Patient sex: M
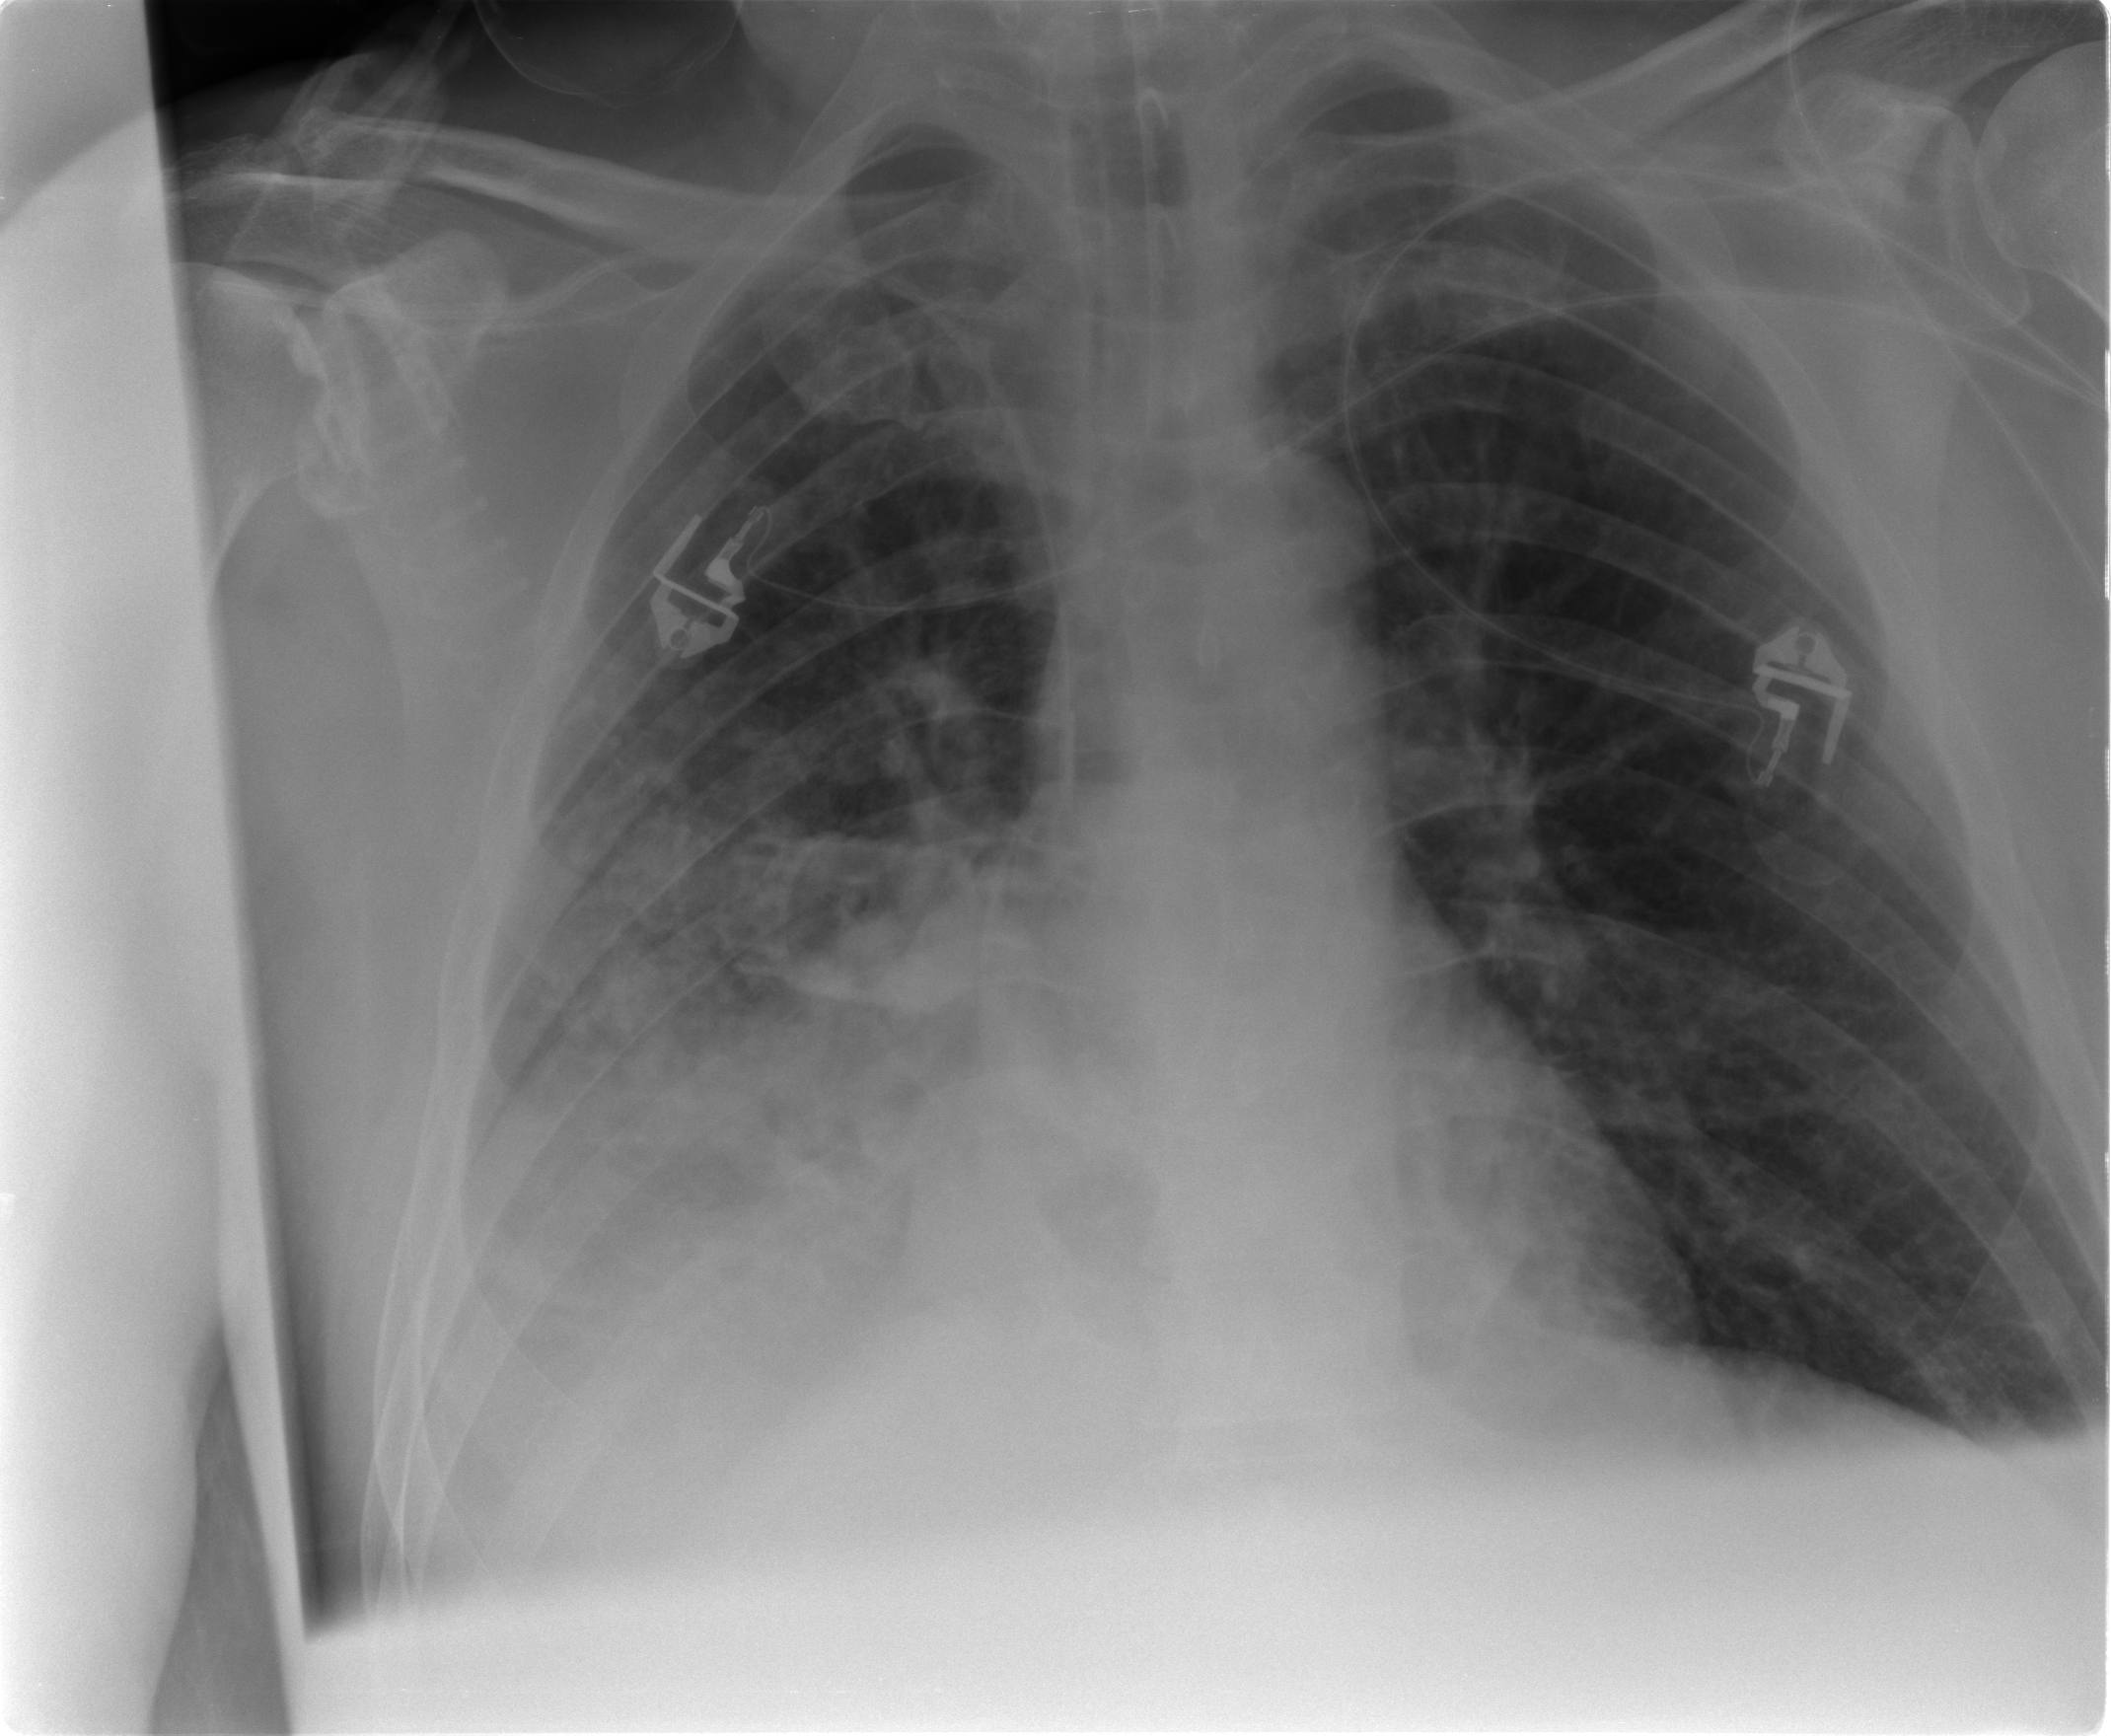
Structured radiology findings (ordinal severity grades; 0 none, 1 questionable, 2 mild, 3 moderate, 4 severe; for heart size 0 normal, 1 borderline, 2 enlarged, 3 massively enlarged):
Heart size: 0
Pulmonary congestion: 2
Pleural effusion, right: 3
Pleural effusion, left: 0
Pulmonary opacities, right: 2
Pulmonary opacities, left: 0
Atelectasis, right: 2
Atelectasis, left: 0